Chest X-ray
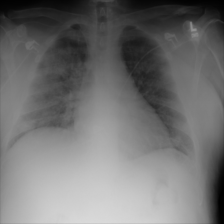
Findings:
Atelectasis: negative
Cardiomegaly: negative
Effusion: negative
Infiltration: negative
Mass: negative
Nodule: negative
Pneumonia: negative
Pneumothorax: negative
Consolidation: negative
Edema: negative
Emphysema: negative
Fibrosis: negative
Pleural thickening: negative
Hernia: negative